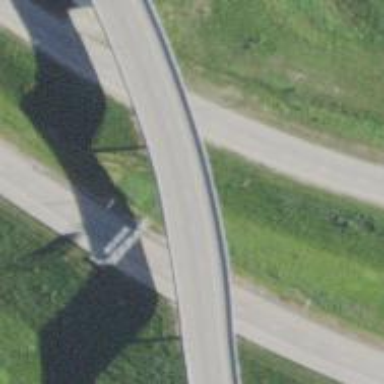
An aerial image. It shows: Bent on bridge.